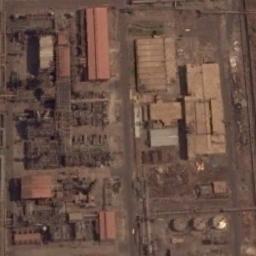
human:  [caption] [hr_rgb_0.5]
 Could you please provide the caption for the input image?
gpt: In the thermal power station, there are workshops and machinery, pipelines, and some circular objects .

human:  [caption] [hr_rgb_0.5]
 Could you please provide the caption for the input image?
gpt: The thermal power station is on the bare land next to some buildings .

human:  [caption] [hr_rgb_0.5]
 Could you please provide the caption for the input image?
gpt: Many buildings are near the thermal power station .

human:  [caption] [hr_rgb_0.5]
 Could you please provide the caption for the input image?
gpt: There is a round space next to this thermal power station .

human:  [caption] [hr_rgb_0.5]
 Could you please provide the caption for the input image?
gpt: There are some buildings on the thermal power station .